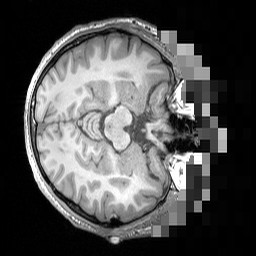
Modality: T1w
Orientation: axial
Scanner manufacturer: siemens
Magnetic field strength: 3 T
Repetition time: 1.5 s
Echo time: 0.00291 s